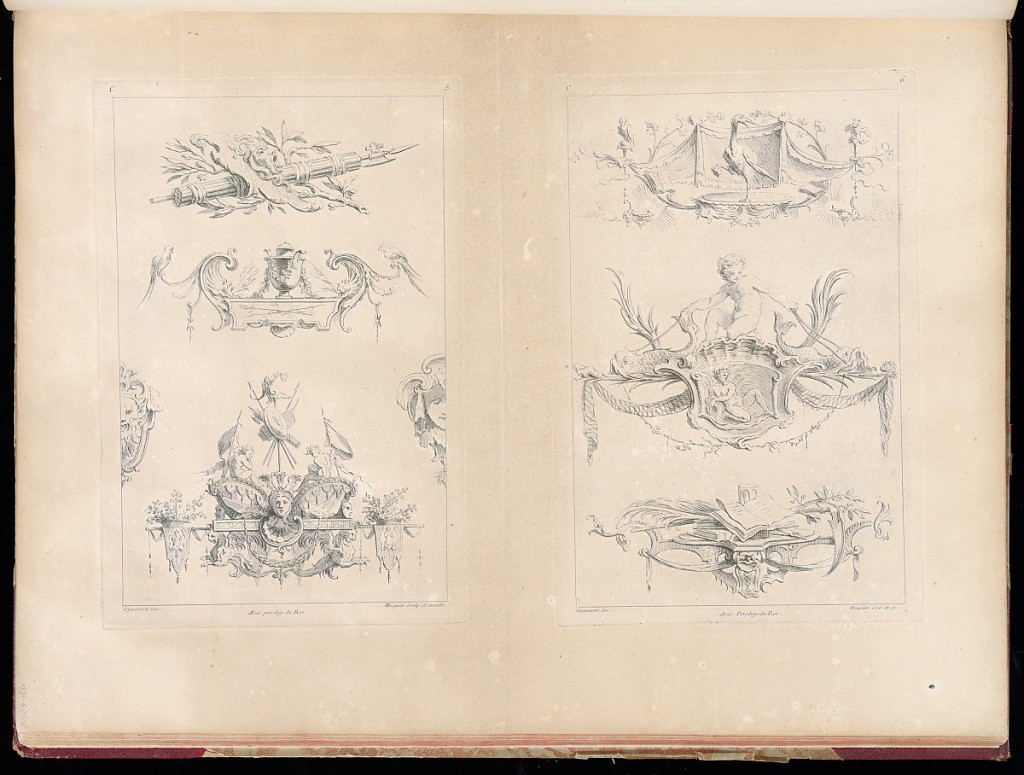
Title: Designs for Friezes or Panels
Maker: Gilles-Marie Oppenord, French, 1672–1742
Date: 1749-1761
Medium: Etching and engraving on laid paper
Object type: Bound print
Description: Page printed with two plates, each with three designs for friezes or panels. The plate on the left features, from top to bottom: a mask on a fasces; a scrolled platform with an urn; and a grotesque platform with putti and a trophy. The plate on the right features, from top to bottom: a grotesque plaform with a tall bird at the center, and owls on either side; a cartouche with a river god represented on it, and a putto with reigned dolphins; and a platform with books and leaves. Both plates are signed and numbered.